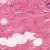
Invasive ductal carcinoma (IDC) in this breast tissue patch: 0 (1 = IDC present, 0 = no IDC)